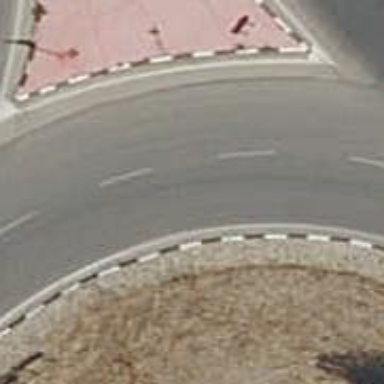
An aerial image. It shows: Tertiary road leading to roundabout junction.